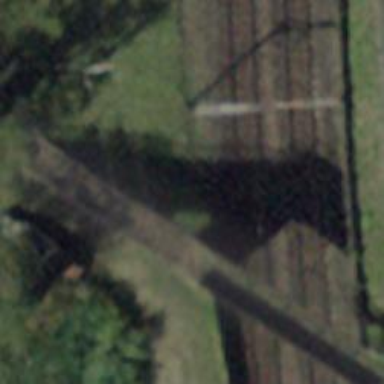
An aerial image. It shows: Set of concrete steps.